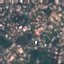
Land use / land cover: Residential